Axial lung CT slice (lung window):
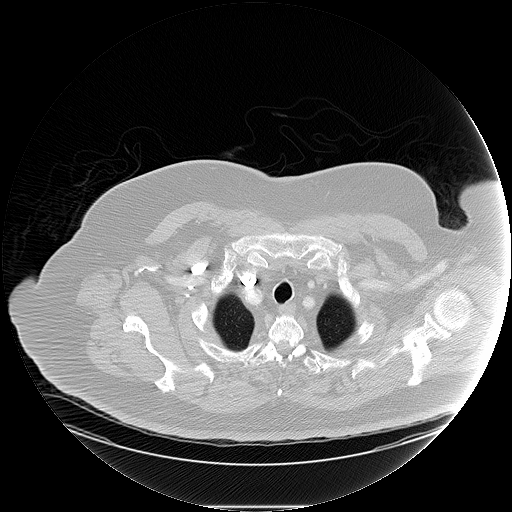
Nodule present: no